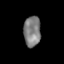
Tissue: skin
Cell type: T cells
Senescence score: 0.2648
Nuclear area (px): 509
Mean DAPI intensity: 125.853